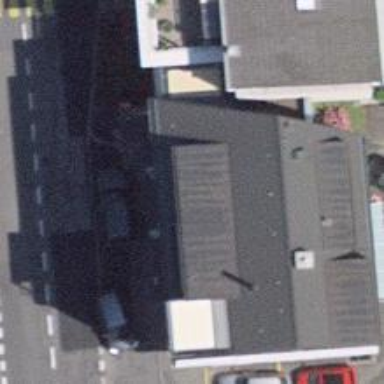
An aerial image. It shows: Supermarket.